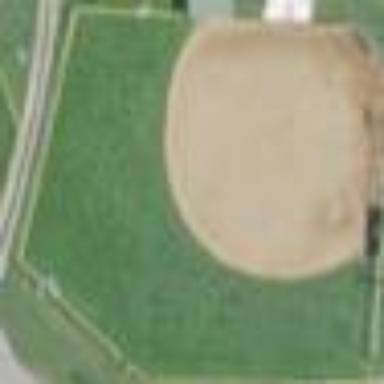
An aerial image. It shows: Softball pitch for leisure sports.